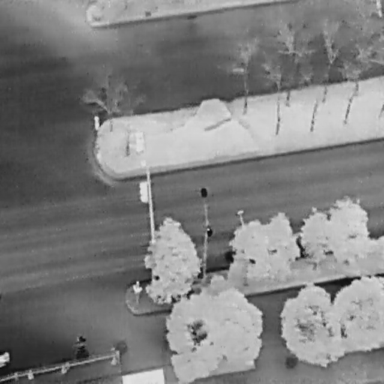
There are three objects shown in the infrared image, including two People, and a Bicycle.